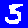
Digit: 5